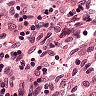
Metastatic tissue present: no